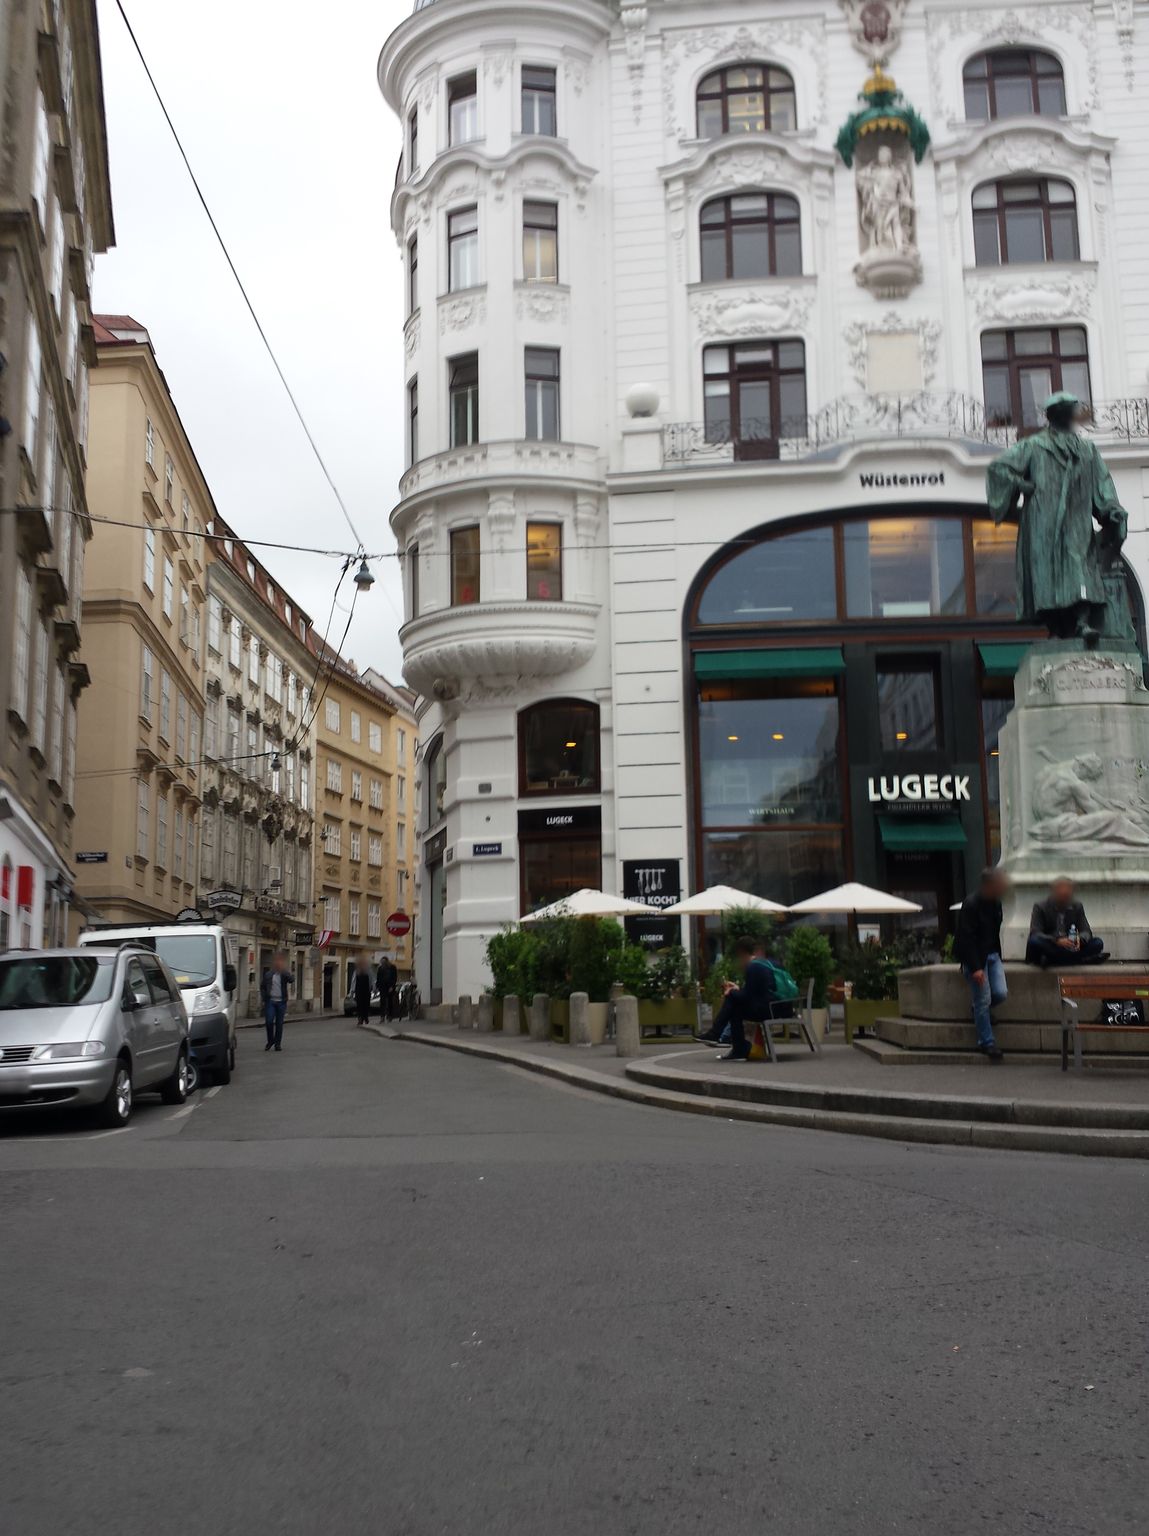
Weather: cloudy
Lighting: day
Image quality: good
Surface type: walking surface
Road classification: cycleway, living_street
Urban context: urban centre
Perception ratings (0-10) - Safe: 5.5, Lively: 8.55, Beautiful: 3.91, Boring: 0.4, Depressing: 8, Wealthy: 8.58